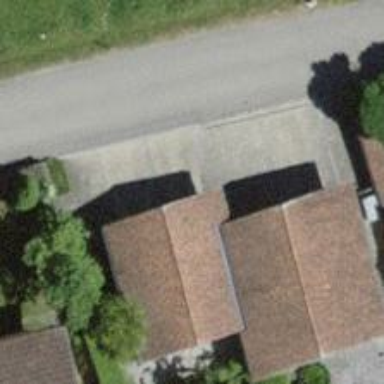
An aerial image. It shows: Garage.